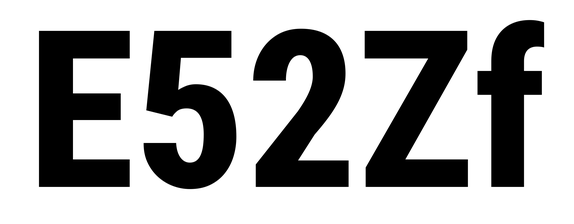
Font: Roboto_Condensed_ExtraBold